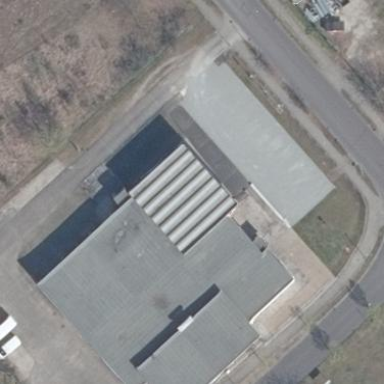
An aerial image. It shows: Commercial building with flat grey roof and white walls.